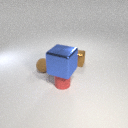
small red rubber cylinder in front of small brown metal cube